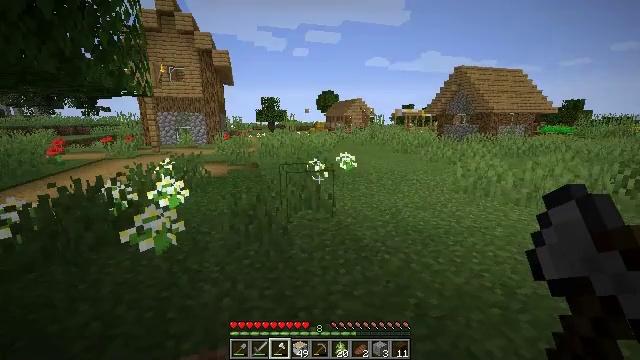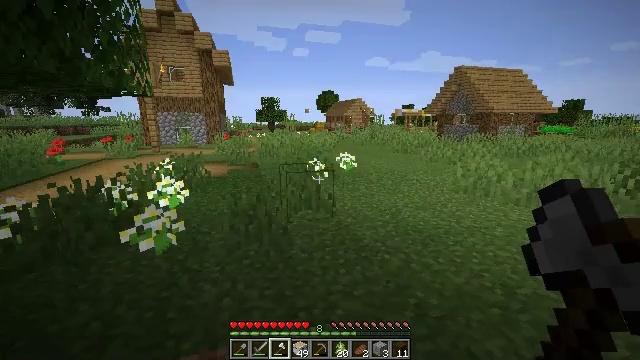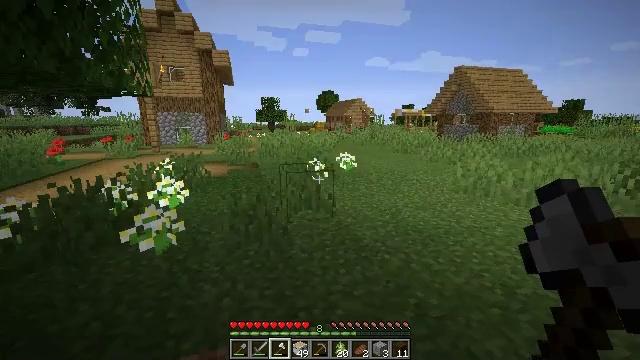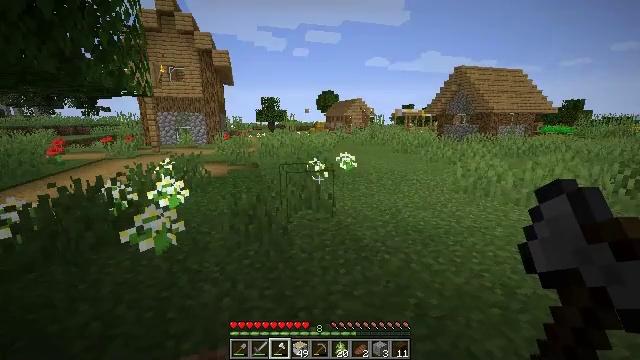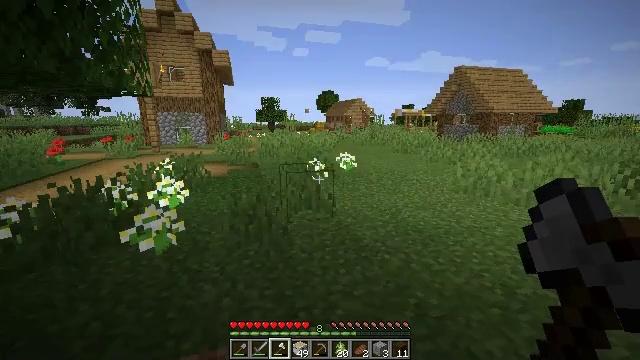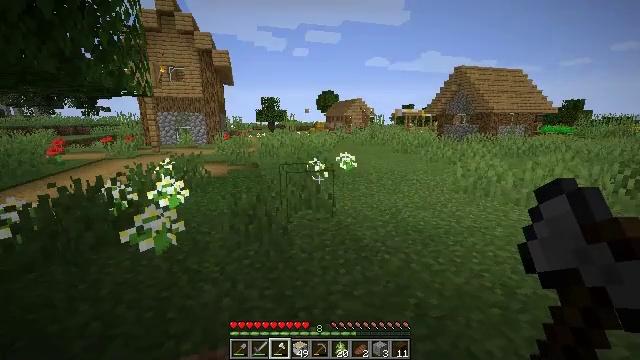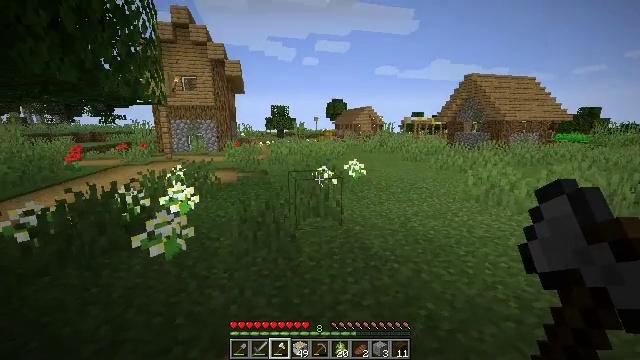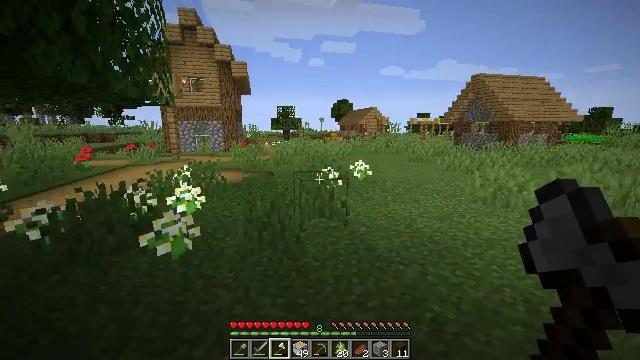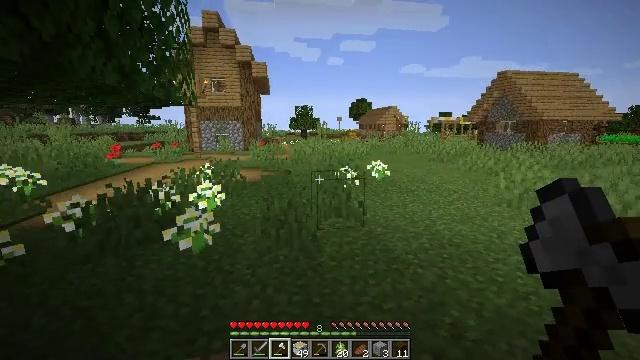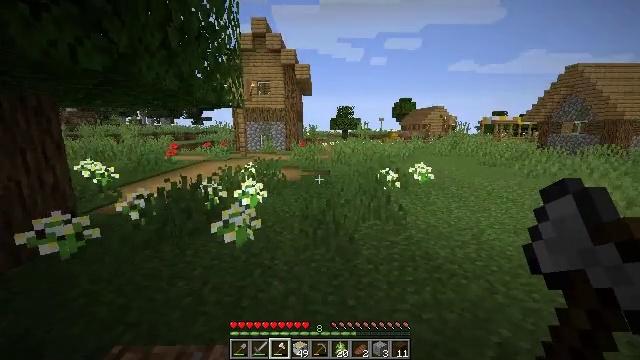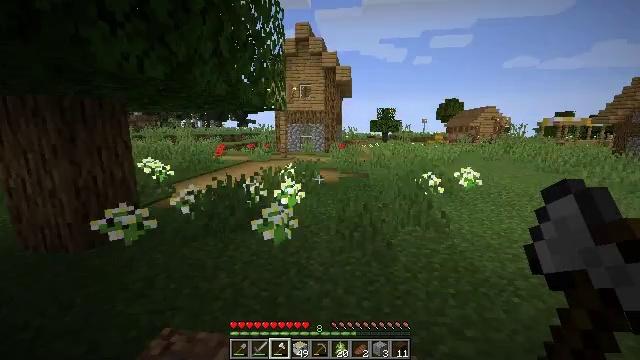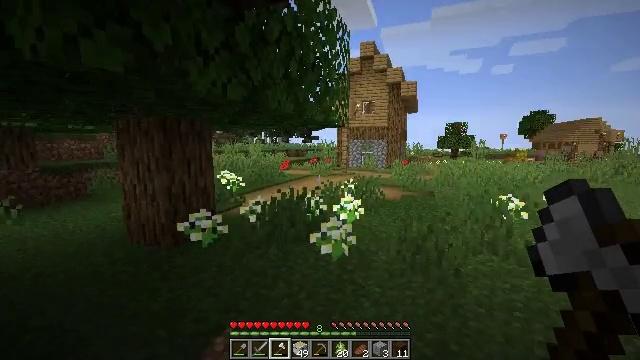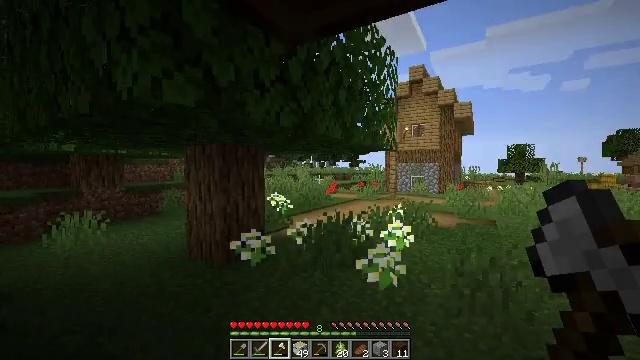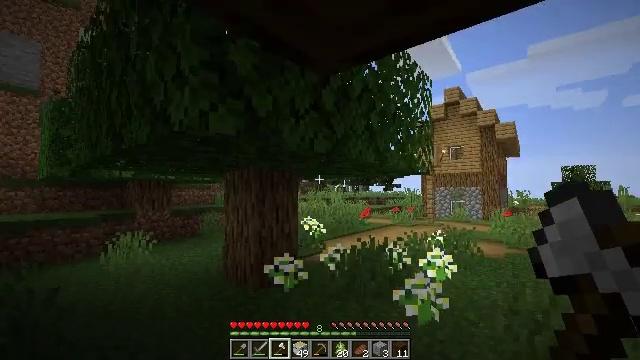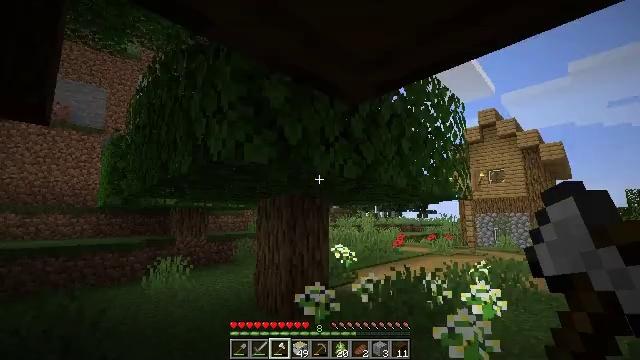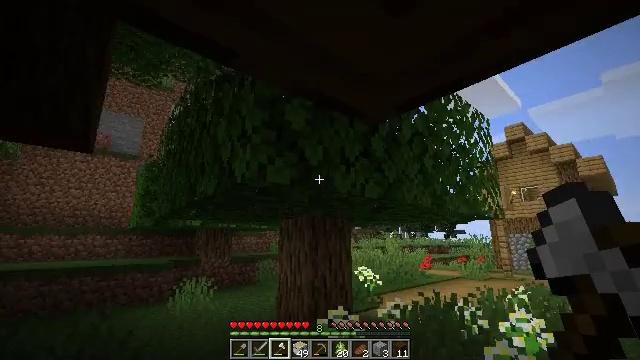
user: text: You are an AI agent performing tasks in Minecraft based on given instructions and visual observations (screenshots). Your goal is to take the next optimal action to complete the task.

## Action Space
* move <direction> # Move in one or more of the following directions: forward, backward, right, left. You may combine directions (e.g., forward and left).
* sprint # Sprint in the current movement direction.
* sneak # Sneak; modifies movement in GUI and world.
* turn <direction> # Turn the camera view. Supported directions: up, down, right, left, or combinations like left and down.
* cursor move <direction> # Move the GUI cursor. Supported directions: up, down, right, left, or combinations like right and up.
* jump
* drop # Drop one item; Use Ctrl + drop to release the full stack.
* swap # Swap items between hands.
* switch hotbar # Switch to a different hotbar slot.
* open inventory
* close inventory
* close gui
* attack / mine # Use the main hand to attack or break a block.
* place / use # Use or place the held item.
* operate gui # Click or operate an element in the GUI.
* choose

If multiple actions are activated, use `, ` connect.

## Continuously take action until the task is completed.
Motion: motion action
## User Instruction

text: Mine the dark oak log from a tree.
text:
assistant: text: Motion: no_op
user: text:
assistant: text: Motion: no_op
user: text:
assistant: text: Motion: no_op
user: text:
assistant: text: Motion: no_op
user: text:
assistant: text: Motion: no_op
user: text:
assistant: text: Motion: turn left and up
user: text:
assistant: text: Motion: turn left
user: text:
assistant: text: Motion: turn left
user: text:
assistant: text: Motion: turn left
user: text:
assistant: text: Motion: turn left
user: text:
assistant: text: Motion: turn left and up
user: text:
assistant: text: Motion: turn left and up
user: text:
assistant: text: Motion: turn left and up
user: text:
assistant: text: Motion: turn left and up
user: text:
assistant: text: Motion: turn left and up
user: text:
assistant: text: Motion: turn left and up
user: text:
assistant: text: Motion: turn left and up
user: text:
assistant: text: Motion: turn up
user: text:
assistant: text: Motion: turn up
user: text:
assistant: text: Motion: turn left and up
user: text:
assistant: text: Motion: turn left and up
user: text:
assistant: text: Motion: turn left and up
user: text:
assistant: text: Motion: turn up
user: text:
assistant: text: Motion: turn up
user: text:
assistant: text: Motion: turn right and up
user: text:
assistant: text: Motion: turn right and up
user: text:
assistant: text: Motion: attack / mine
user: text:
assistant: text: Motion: attack / mine
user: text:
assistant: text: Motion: attack / mine
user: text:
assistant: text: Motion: attack / mine